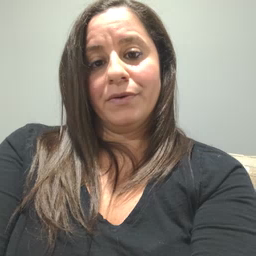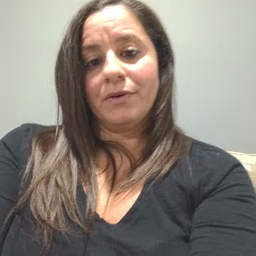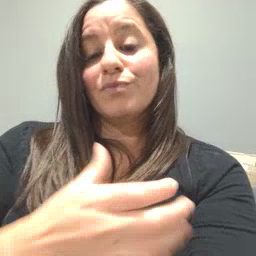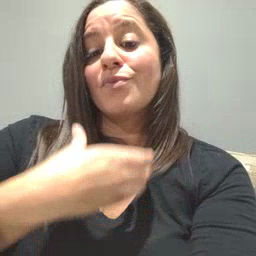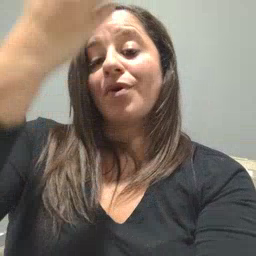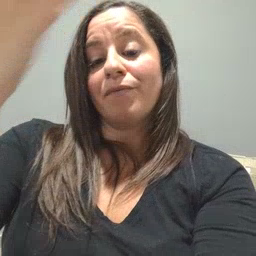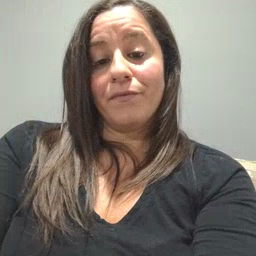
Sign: giraffe